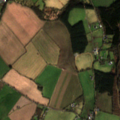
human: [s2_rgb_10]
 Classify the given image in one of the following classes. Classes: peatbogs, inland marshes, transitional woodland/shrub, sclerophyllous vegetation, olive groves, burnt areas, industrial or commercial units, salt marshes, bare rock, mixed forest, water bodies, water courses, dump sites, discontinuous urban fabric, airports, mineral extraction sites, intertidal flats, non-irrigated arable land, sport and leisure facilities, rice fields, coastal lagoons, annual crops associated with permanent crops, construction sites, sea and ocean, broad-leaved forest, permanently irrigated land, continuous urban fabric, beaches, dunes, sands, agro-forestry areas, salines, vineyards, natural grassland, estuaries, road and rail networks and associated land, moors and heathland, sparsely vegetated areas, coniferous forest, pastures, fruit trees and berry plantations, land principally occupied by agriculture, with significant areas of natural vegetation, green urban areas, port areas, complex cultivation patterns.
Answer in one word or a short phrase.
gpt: non-irrigated arable land, pastures, coniferous forest, transitional woodland/shrub